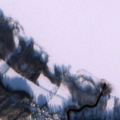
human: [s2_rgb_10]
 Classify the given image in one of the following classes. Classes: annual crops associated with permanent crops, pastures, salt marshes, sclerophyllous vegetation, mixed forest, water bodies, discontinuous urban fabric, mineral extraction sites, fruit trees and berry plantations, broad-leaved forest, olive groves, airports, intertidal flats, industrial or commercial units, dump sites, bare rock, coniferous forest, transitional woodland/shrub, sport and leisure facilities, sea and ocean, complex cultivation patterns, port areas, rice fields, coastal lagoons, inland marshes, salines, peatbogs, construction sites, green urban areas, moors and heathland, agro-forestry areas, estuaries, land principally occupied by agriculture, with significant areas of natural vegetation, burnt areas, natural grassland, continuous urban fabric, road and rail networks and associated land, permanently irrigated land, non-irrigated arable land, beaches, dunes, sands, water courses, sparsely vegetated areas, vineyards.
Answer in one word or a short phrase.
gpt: discontinuous urban fabric, land principally occupied by agriculture, with significant areas of natural vegetation, broad-leaved forest, coniferous forest, mixed forest, water bodies